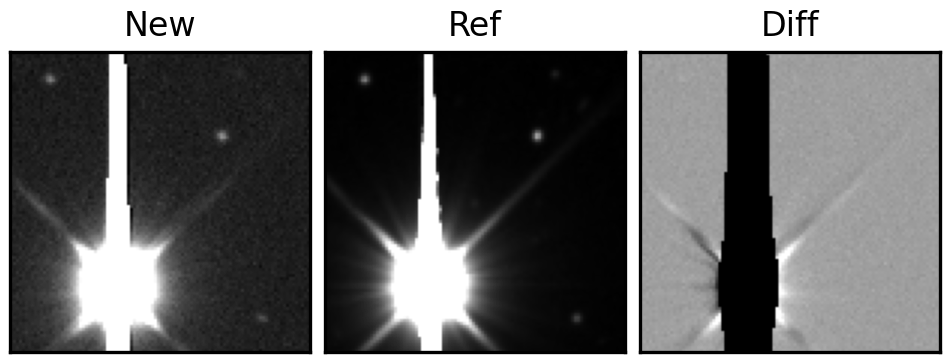
Label: bogus